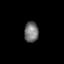
Tissue: prostate
Cell type: Fibroblasts
Senescence score: 0.7034
Nuclear area (px): 282
Mean DAPI intensity: 118.493